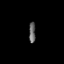
Tissue: prostate
Cell type: Fibroblasts
Senescence score: 0.7249
Nuclear area (px): 133
Mean DAPI intensity: 99.85